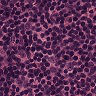
Metastatic tissue present: no